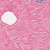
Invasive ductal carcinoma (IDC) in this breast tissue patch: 0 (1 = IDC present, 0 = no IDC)